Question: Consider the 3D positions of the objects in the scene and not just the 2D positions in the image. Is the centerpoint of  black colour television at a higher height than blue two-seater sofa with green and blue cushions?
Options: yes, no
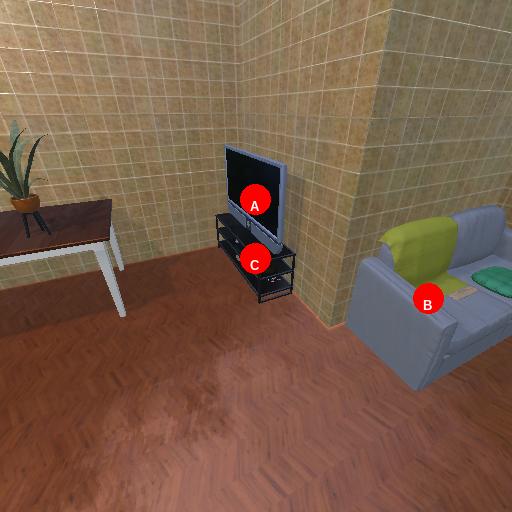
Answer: yes